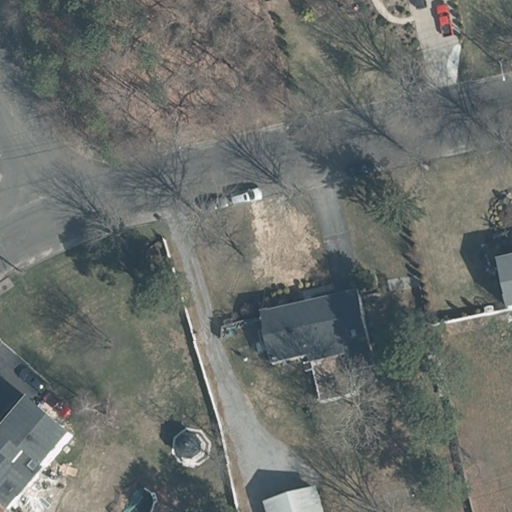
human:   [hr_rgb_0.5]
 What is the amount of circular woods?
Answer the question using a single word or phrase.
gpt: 0

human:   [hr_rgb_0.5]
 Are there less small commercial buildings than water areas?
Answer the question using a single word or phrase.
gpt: no

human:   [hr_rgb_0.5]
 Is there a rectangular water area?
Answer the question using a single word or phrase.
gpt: no

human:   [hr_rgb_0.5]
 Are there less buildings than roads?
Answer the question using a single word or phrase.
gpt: no

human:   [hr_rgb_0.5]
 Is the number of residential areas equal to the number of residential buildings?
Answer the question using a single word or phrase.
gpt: no

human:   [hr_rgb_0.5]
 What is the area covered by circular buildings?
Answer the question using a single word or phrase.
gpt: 27m2

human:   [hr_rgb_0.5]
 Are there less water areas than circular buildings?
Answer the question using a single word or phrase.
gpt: yes

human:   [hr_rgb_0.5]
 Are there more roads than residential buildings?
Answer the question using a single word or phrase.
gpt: no

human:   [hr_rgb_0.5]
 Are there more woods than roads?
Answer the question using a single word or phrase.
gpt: no

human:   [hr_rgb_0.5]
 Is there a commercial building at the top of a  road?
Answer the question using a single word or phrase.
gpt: no

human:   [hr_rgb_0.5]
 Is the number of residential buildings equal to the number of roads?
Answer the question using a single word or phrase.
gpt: no

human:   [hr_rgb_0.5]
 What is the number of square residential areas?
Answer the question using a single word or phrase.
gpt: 0

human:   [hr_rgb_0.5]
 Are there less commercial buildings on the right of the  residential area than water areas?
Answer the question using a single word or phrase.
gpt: no

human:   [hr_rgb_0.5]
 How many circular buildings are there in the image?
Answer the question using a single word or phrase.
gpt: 1

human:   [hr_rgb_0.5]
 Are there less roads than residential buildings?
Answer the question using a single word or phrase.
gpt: yes

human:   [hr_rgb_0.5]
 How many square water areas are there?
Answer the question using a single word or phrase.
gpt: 0

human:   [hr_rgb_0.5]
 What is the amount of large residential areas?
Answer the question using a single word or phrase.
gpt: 1

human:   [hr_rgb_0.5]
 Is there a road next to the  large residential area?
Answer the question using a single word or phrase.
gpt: yes

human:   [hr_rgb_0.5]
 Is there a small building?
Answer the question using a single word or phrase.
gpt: yes

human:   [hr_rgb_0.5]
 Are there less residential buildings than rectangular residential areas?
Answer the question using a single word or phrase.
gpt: no

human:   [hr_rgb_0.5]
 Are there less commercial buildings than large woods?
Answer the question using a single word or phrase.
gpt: yes

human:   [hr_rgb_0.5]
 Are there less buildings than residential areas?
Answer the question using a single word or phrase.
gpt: no

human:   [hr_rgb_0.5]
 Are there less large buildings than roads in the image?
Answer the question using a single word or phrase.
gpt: yes

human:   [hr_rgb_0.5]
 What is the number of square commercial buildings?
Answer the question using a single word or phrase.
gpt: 0

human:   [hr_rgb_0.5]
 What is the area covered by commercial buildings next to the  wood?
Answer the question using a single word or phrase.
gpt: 0m2

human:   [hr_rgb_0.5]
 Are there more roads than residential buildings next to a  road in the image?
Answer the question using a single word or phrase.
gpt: no

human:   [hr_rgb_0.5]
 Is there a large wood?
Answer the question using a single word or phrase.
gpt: yes

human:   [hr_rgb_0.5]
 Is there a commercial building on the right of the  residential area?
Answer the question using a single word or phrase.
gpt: no

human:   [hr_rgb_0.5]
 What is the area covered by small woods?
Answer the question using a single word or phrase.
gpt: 0m2

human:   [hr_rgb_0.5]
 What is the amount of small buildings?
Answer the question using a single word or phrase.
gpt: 3

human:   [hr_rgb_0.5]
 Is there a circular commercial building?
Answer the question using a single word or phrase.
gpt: no

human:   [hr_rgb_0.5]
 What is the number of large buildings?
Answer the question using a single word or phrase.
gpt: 0

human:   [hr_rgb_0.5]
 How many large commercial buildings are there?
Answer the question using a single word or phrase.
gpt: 0

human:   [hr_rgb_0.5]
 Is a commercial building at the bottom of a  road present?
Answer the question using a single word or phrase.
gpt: no

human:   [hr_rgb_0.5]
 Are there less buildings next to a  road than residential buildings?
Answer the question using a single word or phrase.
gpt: no

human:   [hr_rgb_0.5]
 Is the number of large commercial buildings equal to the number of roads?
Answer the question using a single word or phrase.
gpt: no